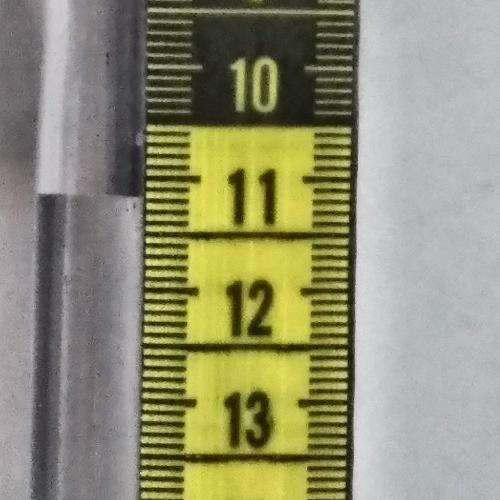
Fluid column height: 11.2 cm